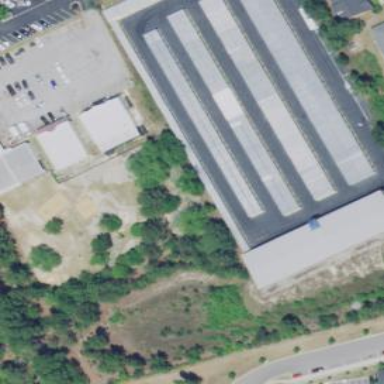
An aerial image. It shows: Warehouse.